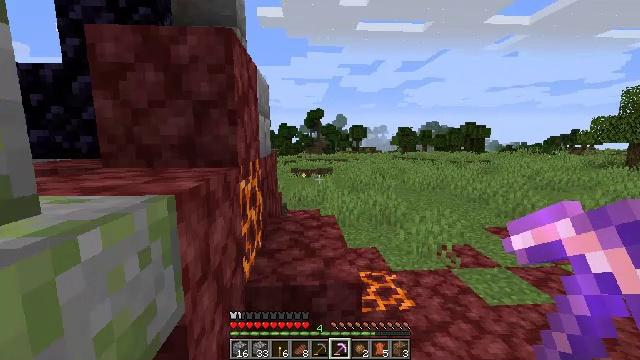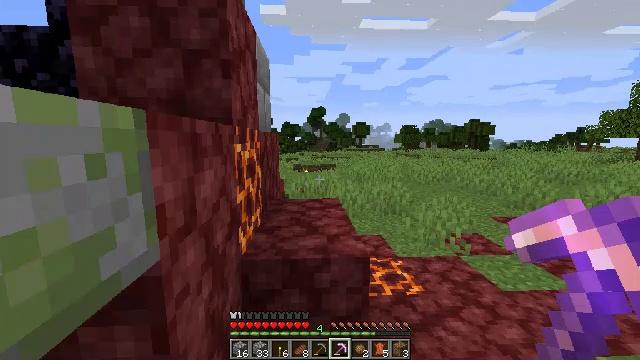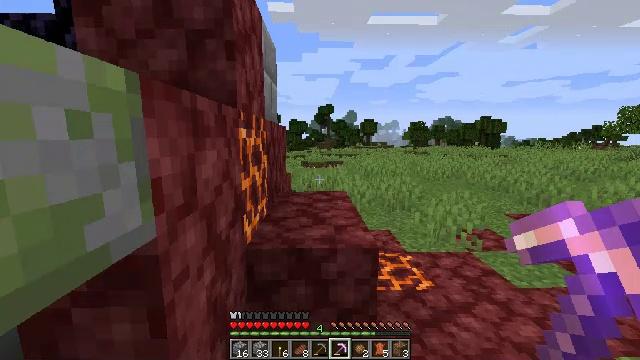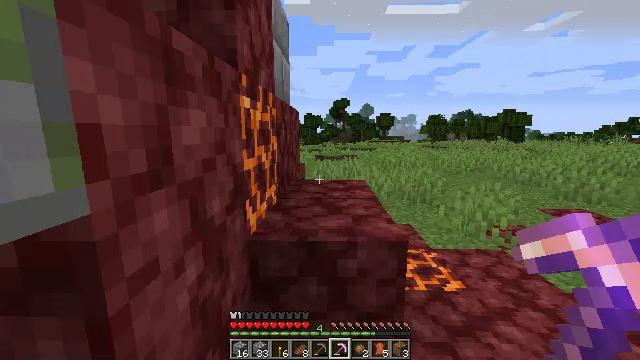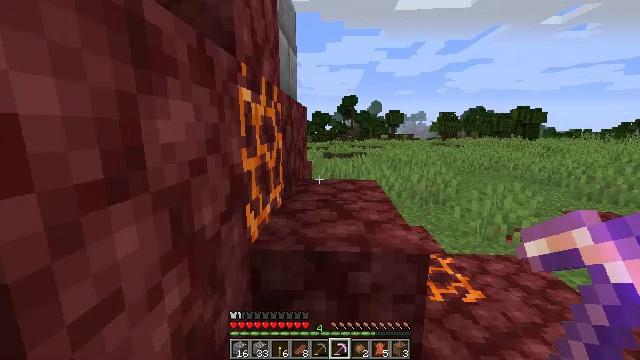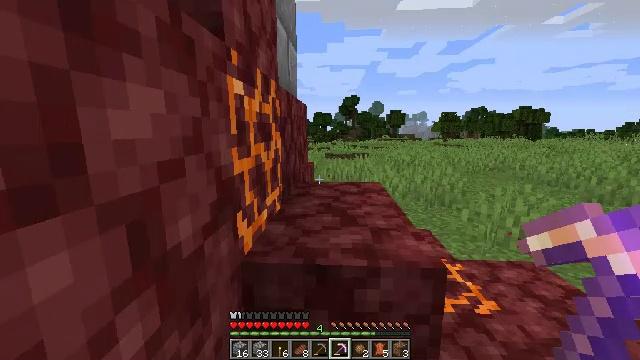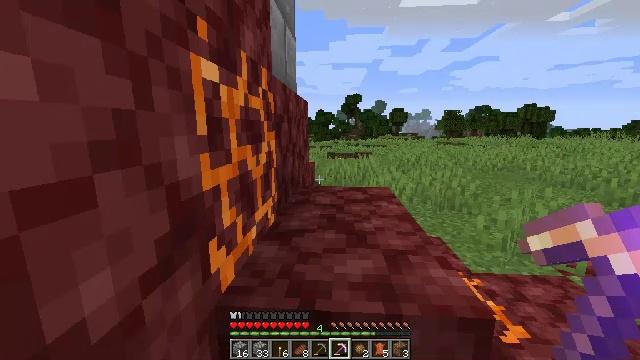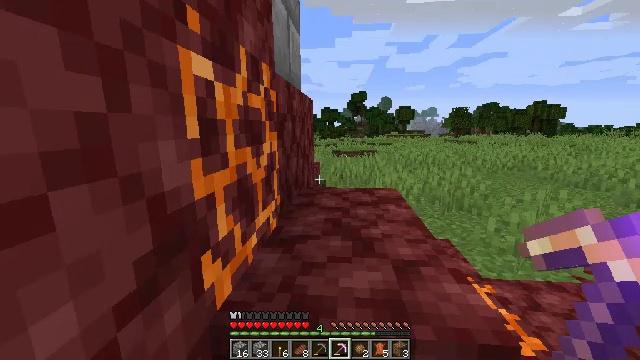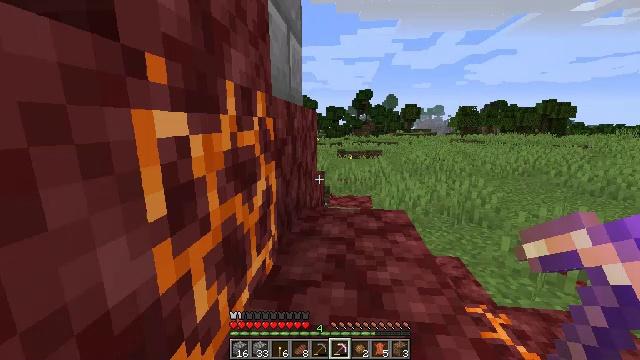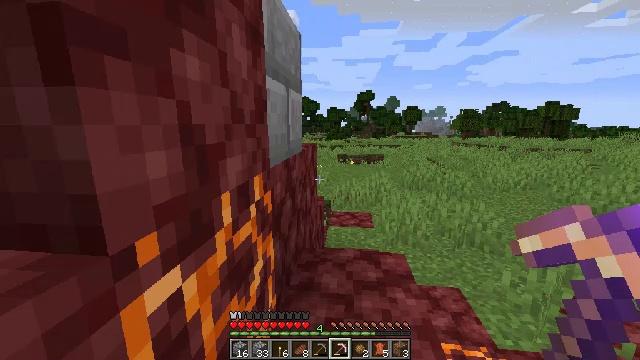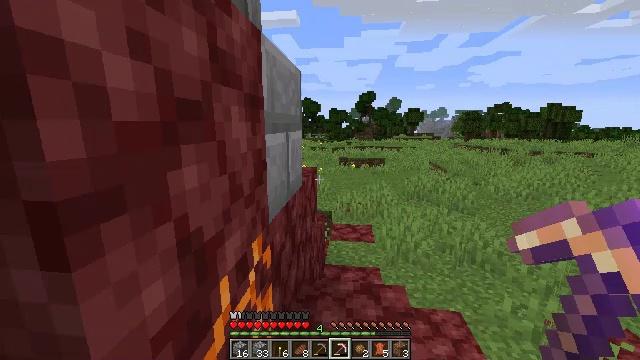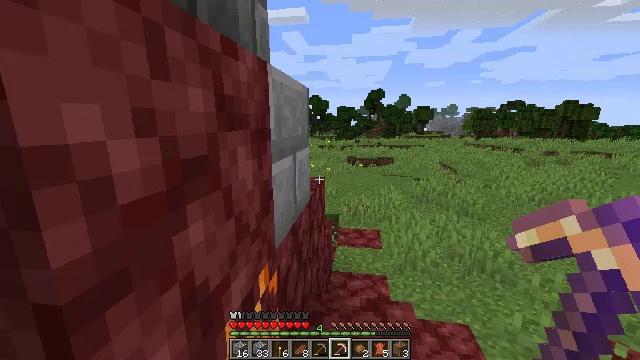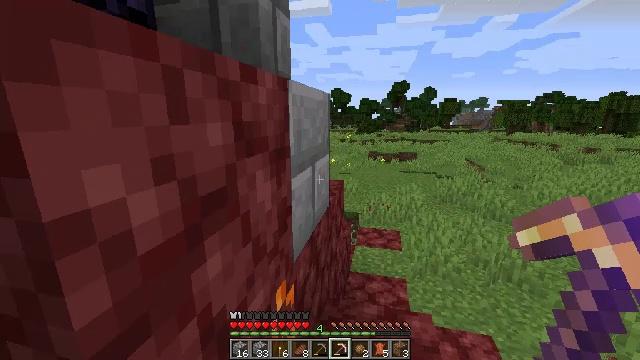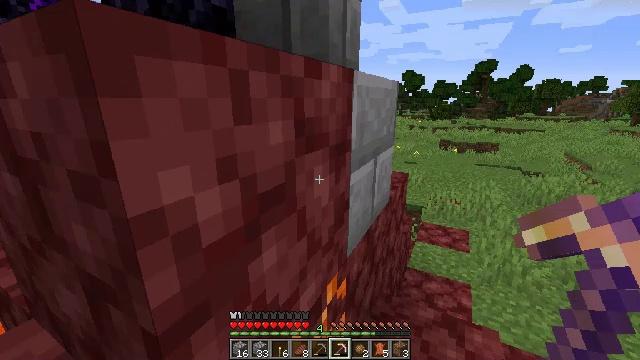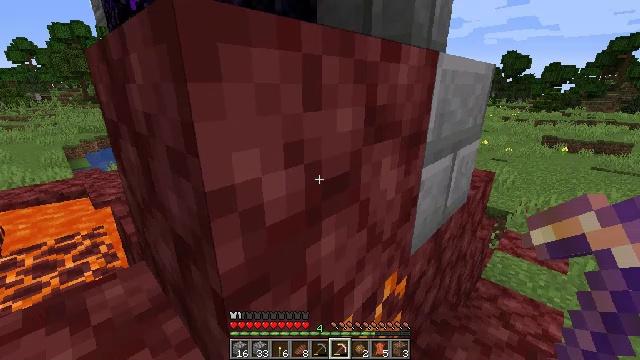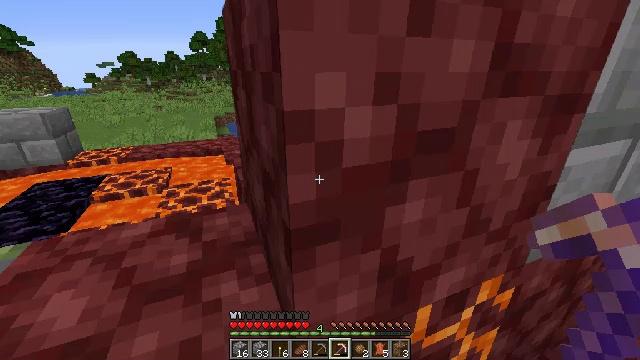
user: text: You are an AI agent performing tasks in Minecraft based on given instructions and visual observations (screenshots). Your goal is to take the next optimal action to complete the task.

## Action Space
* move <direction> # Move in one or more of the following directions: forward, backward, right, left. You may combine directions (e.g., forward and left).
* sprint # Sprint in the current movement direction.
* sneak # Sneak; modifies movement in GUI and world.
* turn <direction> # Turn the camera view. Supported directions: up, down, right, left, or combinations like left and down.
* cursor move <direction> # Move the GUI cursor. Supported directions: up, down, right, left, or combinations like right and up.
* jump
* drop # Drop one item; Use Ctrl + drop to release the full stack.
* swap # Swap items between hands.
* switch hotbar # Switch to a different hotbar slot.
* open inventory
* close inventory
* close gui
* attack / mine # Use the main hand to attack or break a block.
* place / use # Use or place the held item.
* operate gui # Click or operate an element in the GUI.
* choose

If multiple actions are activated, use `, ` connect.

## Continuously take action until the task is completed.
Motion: motion action
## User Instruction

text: Clear the ground by mining grass.
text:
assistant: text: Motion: move forward
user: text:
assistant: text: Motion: move forward, turn left
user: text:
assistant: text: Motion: move forward, turn left and down
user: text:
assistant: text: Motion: move forward, turn left
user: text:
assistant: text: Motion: move forward
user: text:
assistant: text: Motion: move forward
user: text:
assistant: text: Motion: move forward, turn left
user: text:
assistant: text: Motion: turn left, jump
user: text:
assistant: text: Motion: jump
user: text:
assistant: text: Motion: jump
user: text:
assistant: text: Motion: turn left, jump
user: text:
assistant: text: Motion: turn left and down
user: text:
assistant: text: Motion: turn left and down
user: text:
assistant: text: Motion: turn left and down
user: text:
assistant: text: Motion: turn left and down
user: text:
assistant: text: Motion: turn left and down
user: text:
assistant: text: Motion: turn left and down
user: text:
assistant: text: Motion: turn left and down
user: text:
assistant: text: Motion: turn left and down
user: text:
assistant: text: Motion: turn left
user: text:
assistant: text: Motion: no_op
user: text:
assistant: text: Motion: no_op
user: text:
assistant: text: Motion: no_op
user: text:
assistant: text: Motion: turn right
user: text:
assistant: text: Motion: turn right
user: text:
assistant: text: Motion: turn right
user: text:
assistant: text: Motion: no_op
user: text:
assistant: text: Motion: no_op
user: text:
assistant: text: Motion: move forward, jump
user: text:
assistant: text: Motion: move forward, jump